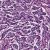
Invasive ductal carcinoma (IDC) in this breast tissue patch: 1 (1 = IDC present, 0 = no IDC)